Question: Count the number of objects in the diagram.
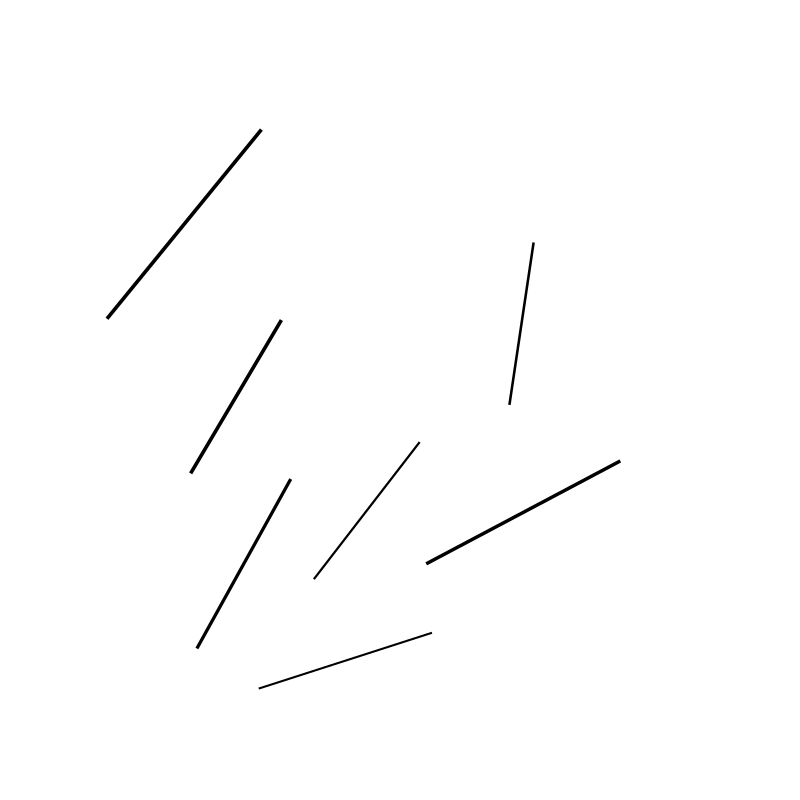
Answer: 7